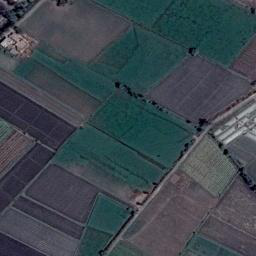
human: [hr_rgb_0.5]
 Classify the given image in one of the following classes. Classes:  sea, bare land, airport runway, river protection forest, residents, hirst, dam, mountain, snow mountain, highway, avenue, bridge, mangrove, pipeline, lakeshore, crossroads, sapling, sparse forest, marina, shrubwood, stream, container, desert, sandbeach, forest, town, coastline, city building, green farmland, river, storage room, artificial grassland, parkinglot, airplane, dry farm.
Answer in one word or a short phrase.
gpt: green farmland